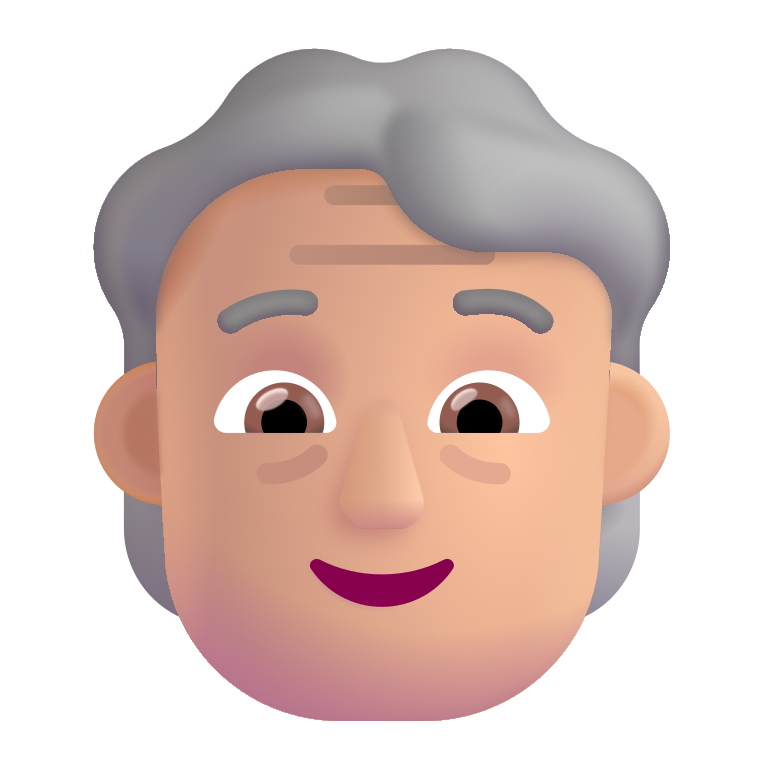
older person color  light